Question: what is the html and css I should use for this layout (consider I don't want to use floats, and do want to use displays).

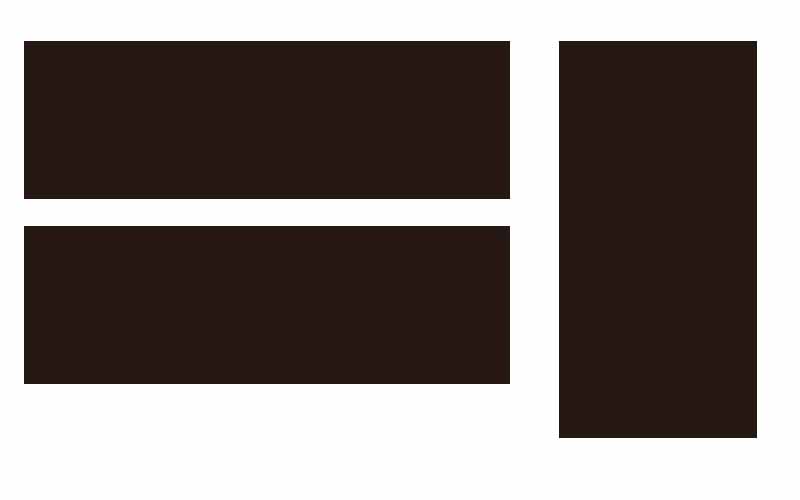
Answer: While I think this method is more work, it does work:
<URL>
'''
<div class="left">
<div class="one">
</div>
<div class="two">
</div>
</div>
<div class="right">
</div>
'''
'''
.left {
display: inline-block;
width: 320px;
height: 400px;
border: 1px solid blue;
}
.right {
display: inline-block;
width: 100px;
height: 300px;
background: red;
border: 1px solid green;
vertical-align: top;
}
.one, .two {
width: 300px;
height: 100px;
margin-bottom: 20px;
background: brown;
}
'''